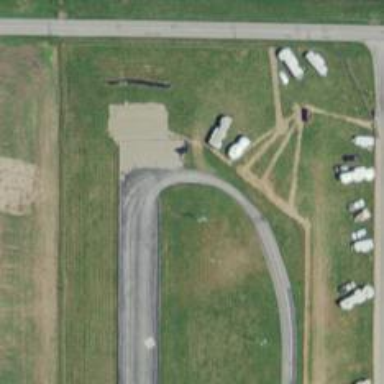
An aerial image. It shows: Motor sport raceway.